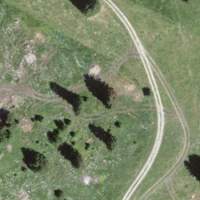
EUNIS habitat code: 23
Species observed at this site:
Ciconia nigra